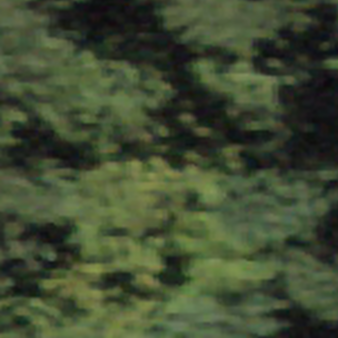
Label: other